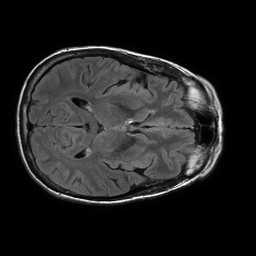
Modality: FLAIR
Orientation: axial
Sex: female
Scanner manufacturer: philips
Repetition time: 11 s
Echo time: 0.125 s